Brain MRI, t2w sequence, axial 2D slice.
Patient: age 52, sex M, weight 78 kg, height 1.78 m
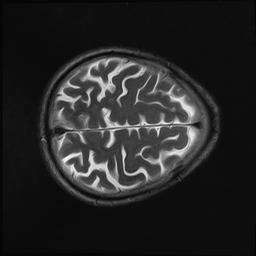